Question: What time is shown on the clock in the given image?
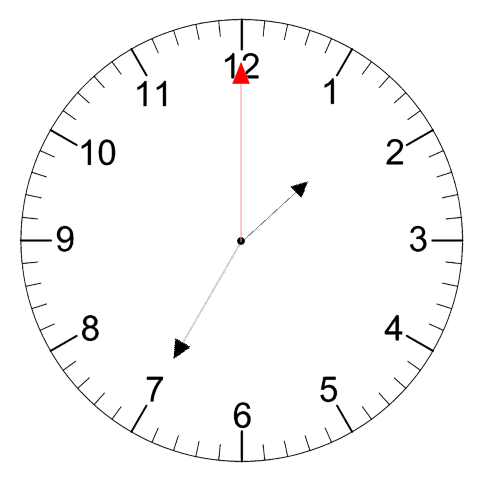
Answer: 01:35:00